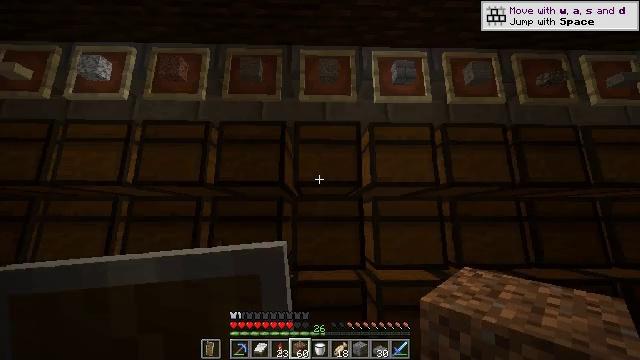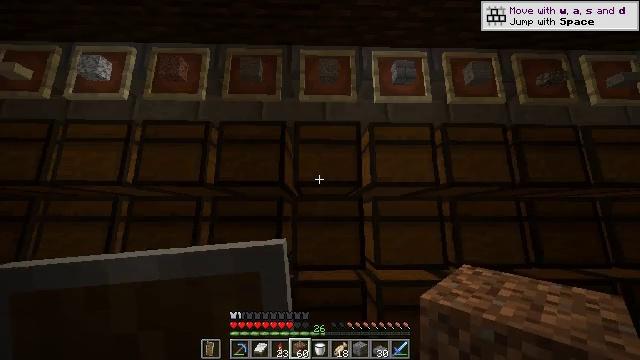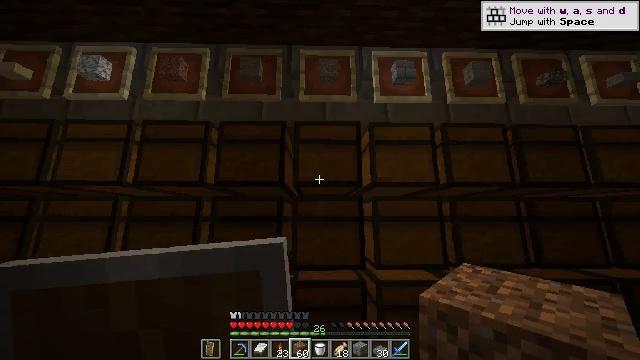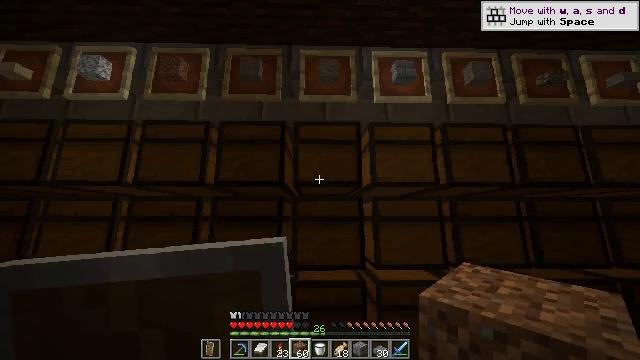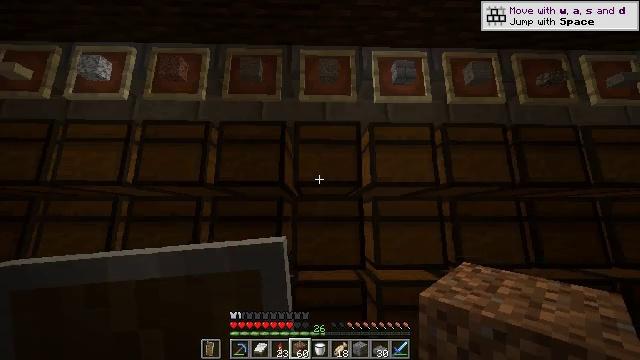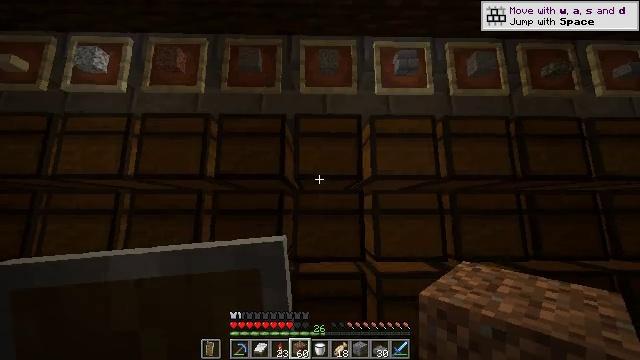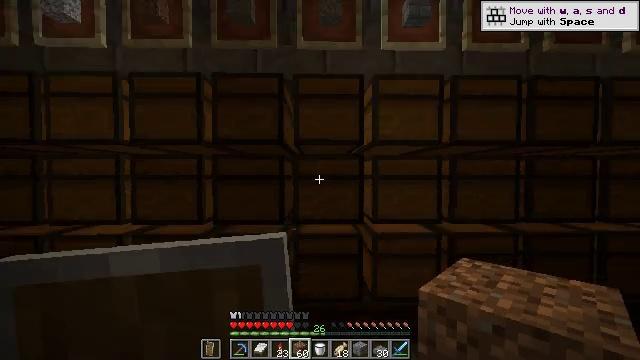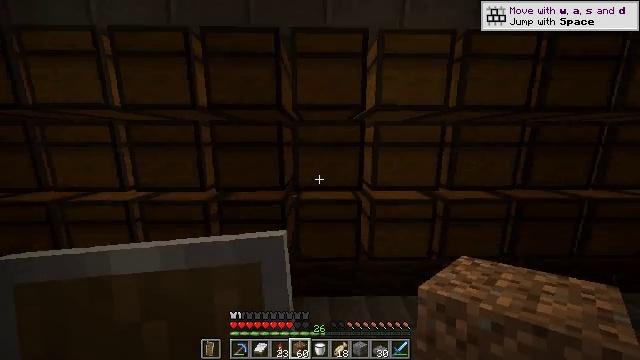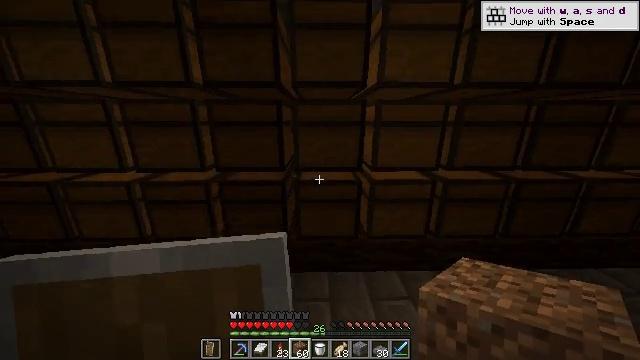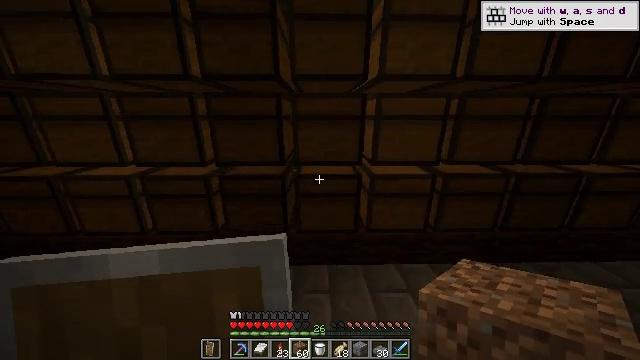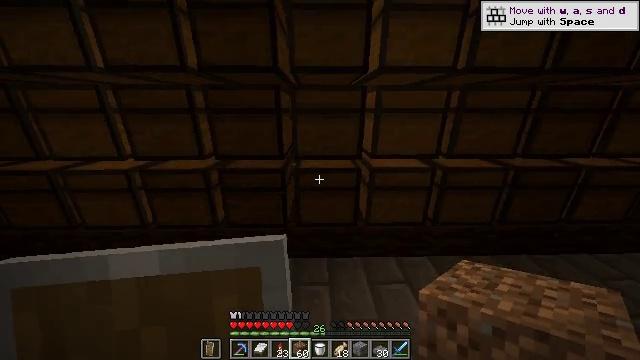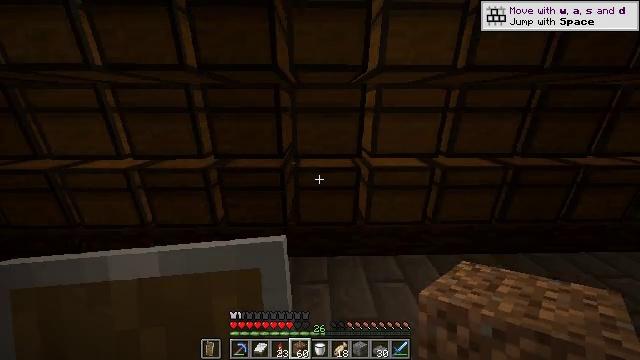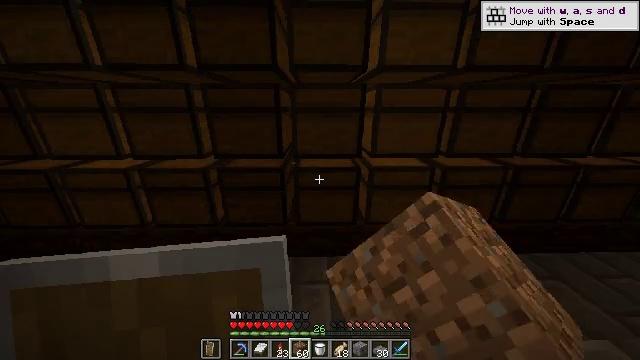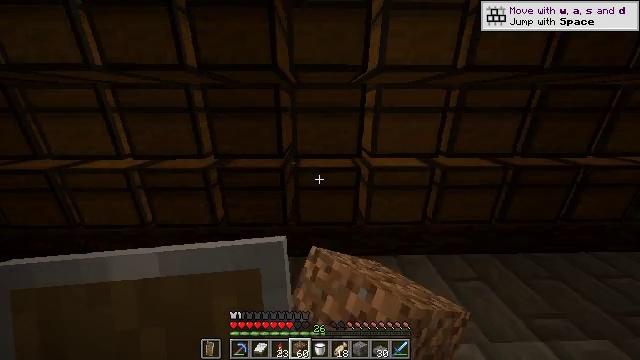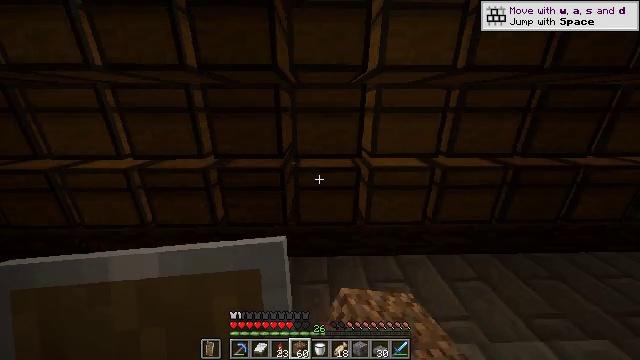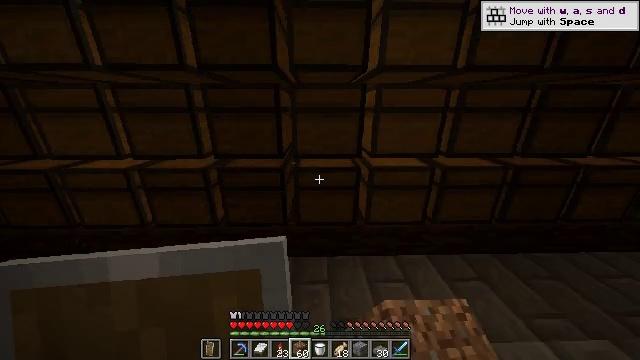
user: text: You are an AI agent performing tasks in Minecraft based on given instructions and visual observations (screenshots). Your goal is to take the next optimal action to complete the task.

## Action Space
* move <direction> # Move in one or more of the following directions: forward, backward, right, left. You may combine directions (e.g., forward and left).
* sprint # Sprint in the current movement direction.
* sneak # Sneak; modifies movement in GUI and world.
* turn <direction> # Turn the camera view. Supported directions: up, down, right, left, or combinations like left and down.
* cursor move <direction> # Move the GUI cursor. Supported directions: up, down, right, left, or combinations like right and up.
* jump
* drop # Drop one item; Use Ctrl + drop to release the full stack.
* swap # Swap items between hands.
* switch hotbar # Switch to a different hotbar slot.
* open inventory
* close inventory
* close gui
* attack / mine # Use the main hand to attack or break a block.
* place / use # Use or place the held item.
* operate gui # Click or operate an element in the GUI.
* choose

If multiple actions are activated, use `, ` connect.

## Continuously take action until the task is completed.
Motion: motion action
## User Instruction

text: Red dye helps to craft red concrete powder.
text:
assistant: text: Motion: no_op
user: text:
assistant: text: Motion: no_op
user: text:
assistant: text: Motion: no_op
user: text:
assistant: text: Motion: no_op
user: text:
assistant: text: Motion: turn down
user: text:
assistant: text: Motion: turn down
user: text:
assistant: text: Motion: turn down
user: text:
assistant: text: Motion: turn down
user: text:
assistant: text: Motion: turn down
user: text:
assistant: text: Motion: turn down
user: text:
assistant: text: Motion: use / place
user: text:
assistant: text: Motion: use / place
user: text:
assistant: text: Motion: use / place
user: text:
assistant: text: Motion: no_op
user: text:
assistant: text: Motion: no_op
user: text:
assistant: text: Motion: open gui
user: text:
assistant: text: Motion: no_op
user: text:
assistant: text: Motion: cursor move up
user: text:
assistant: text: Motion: no_op
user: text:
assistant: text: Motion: cursor move right
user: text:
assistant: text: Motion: no_op
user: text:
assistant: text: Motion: no_op
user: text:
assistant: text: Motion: no_op
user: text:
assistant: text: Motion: cursor move right
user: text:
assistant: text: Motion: no_op
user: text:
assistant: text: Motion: cursor move right
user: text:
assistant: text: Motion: cursor move right
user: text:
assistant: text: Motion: no_op
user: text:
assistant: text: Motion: cursor move down
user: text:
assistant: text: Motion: no_op